Field crop: maize
Growth stage: 2
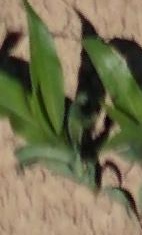
Species: maize